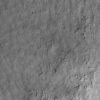
Label: not_dusty